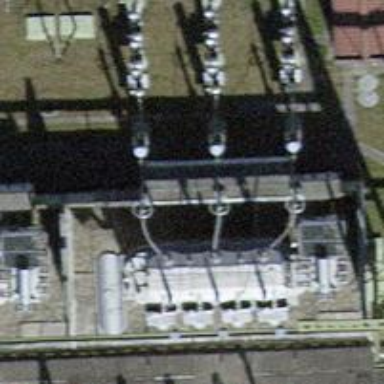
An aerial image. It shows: Insulator used in power equipment.